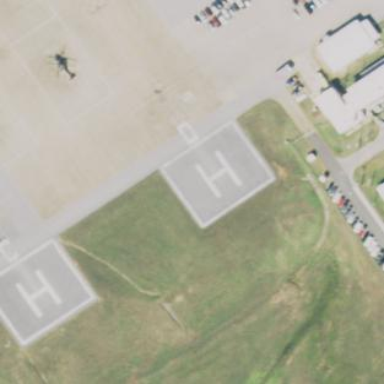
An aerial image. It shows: Image of helipad at airport.